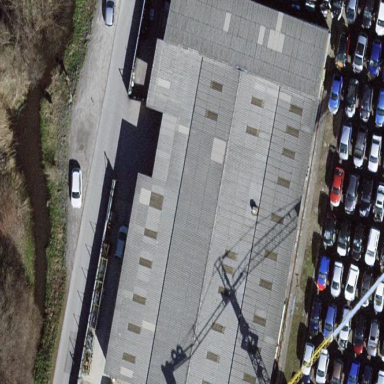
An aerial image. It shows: Industrial building.